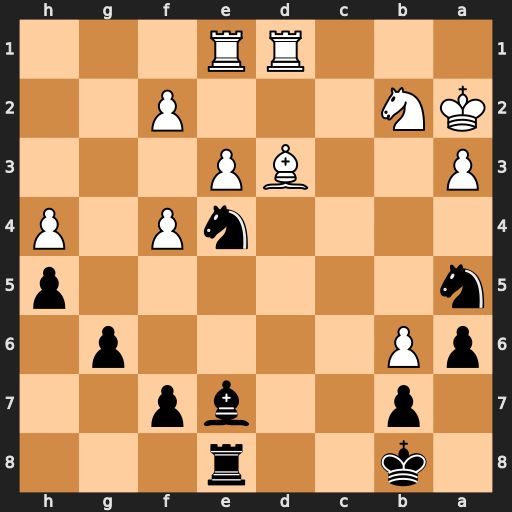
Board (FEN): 1k2r3/1p2bp2/pP4p1/n6p/4nP1P/P2BP3/KN3P2/3RR3
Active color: b
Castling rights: -
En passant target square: -
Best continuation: Nc3+ Ka1 Nb3#